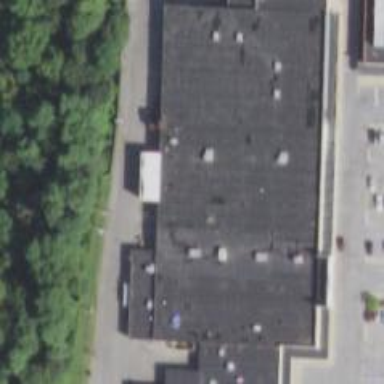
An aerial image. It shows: Building housing furniture shop.